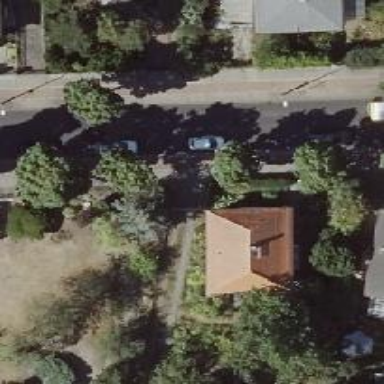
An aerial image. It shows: Avenue lined with broadleaved deciduous trees.